A bearing vibration time series has been folded into this square grayscale image, one row per segment of consecutive samples. Based on the visible evidence, which condition applies: normal, inner_race, outer_race, ball?
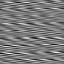
Answer: outer_race